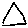
Label: triangle